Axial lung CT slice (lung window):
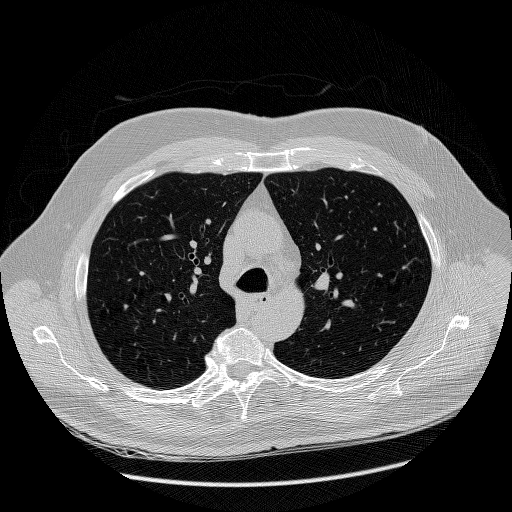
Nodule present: no